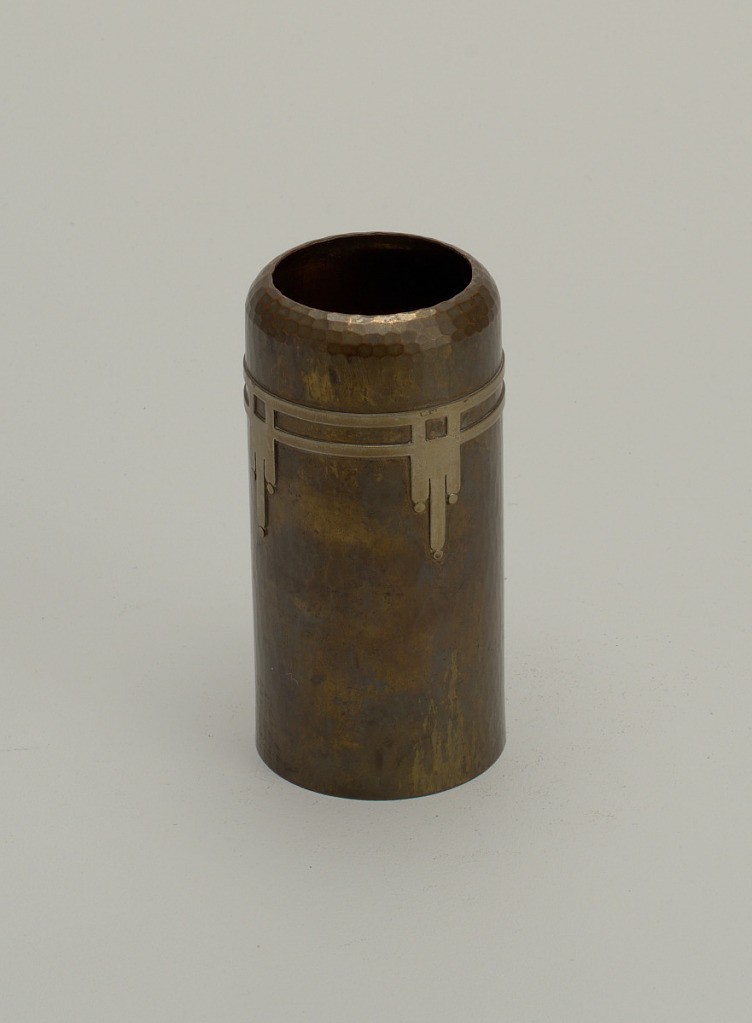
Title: Vase
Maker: Roycroft Shops, East Aurora, NY, 1895 – 1938
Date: ca. 1910
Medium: Hand-hammered copper, "German silver" (white metal alloy)
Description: Hammered cylindrical vase gently narrowing at the top with a simple decoration of German silver in a Native American pattern, a double band encircling the vase with a dropping design at four points.